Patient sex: M
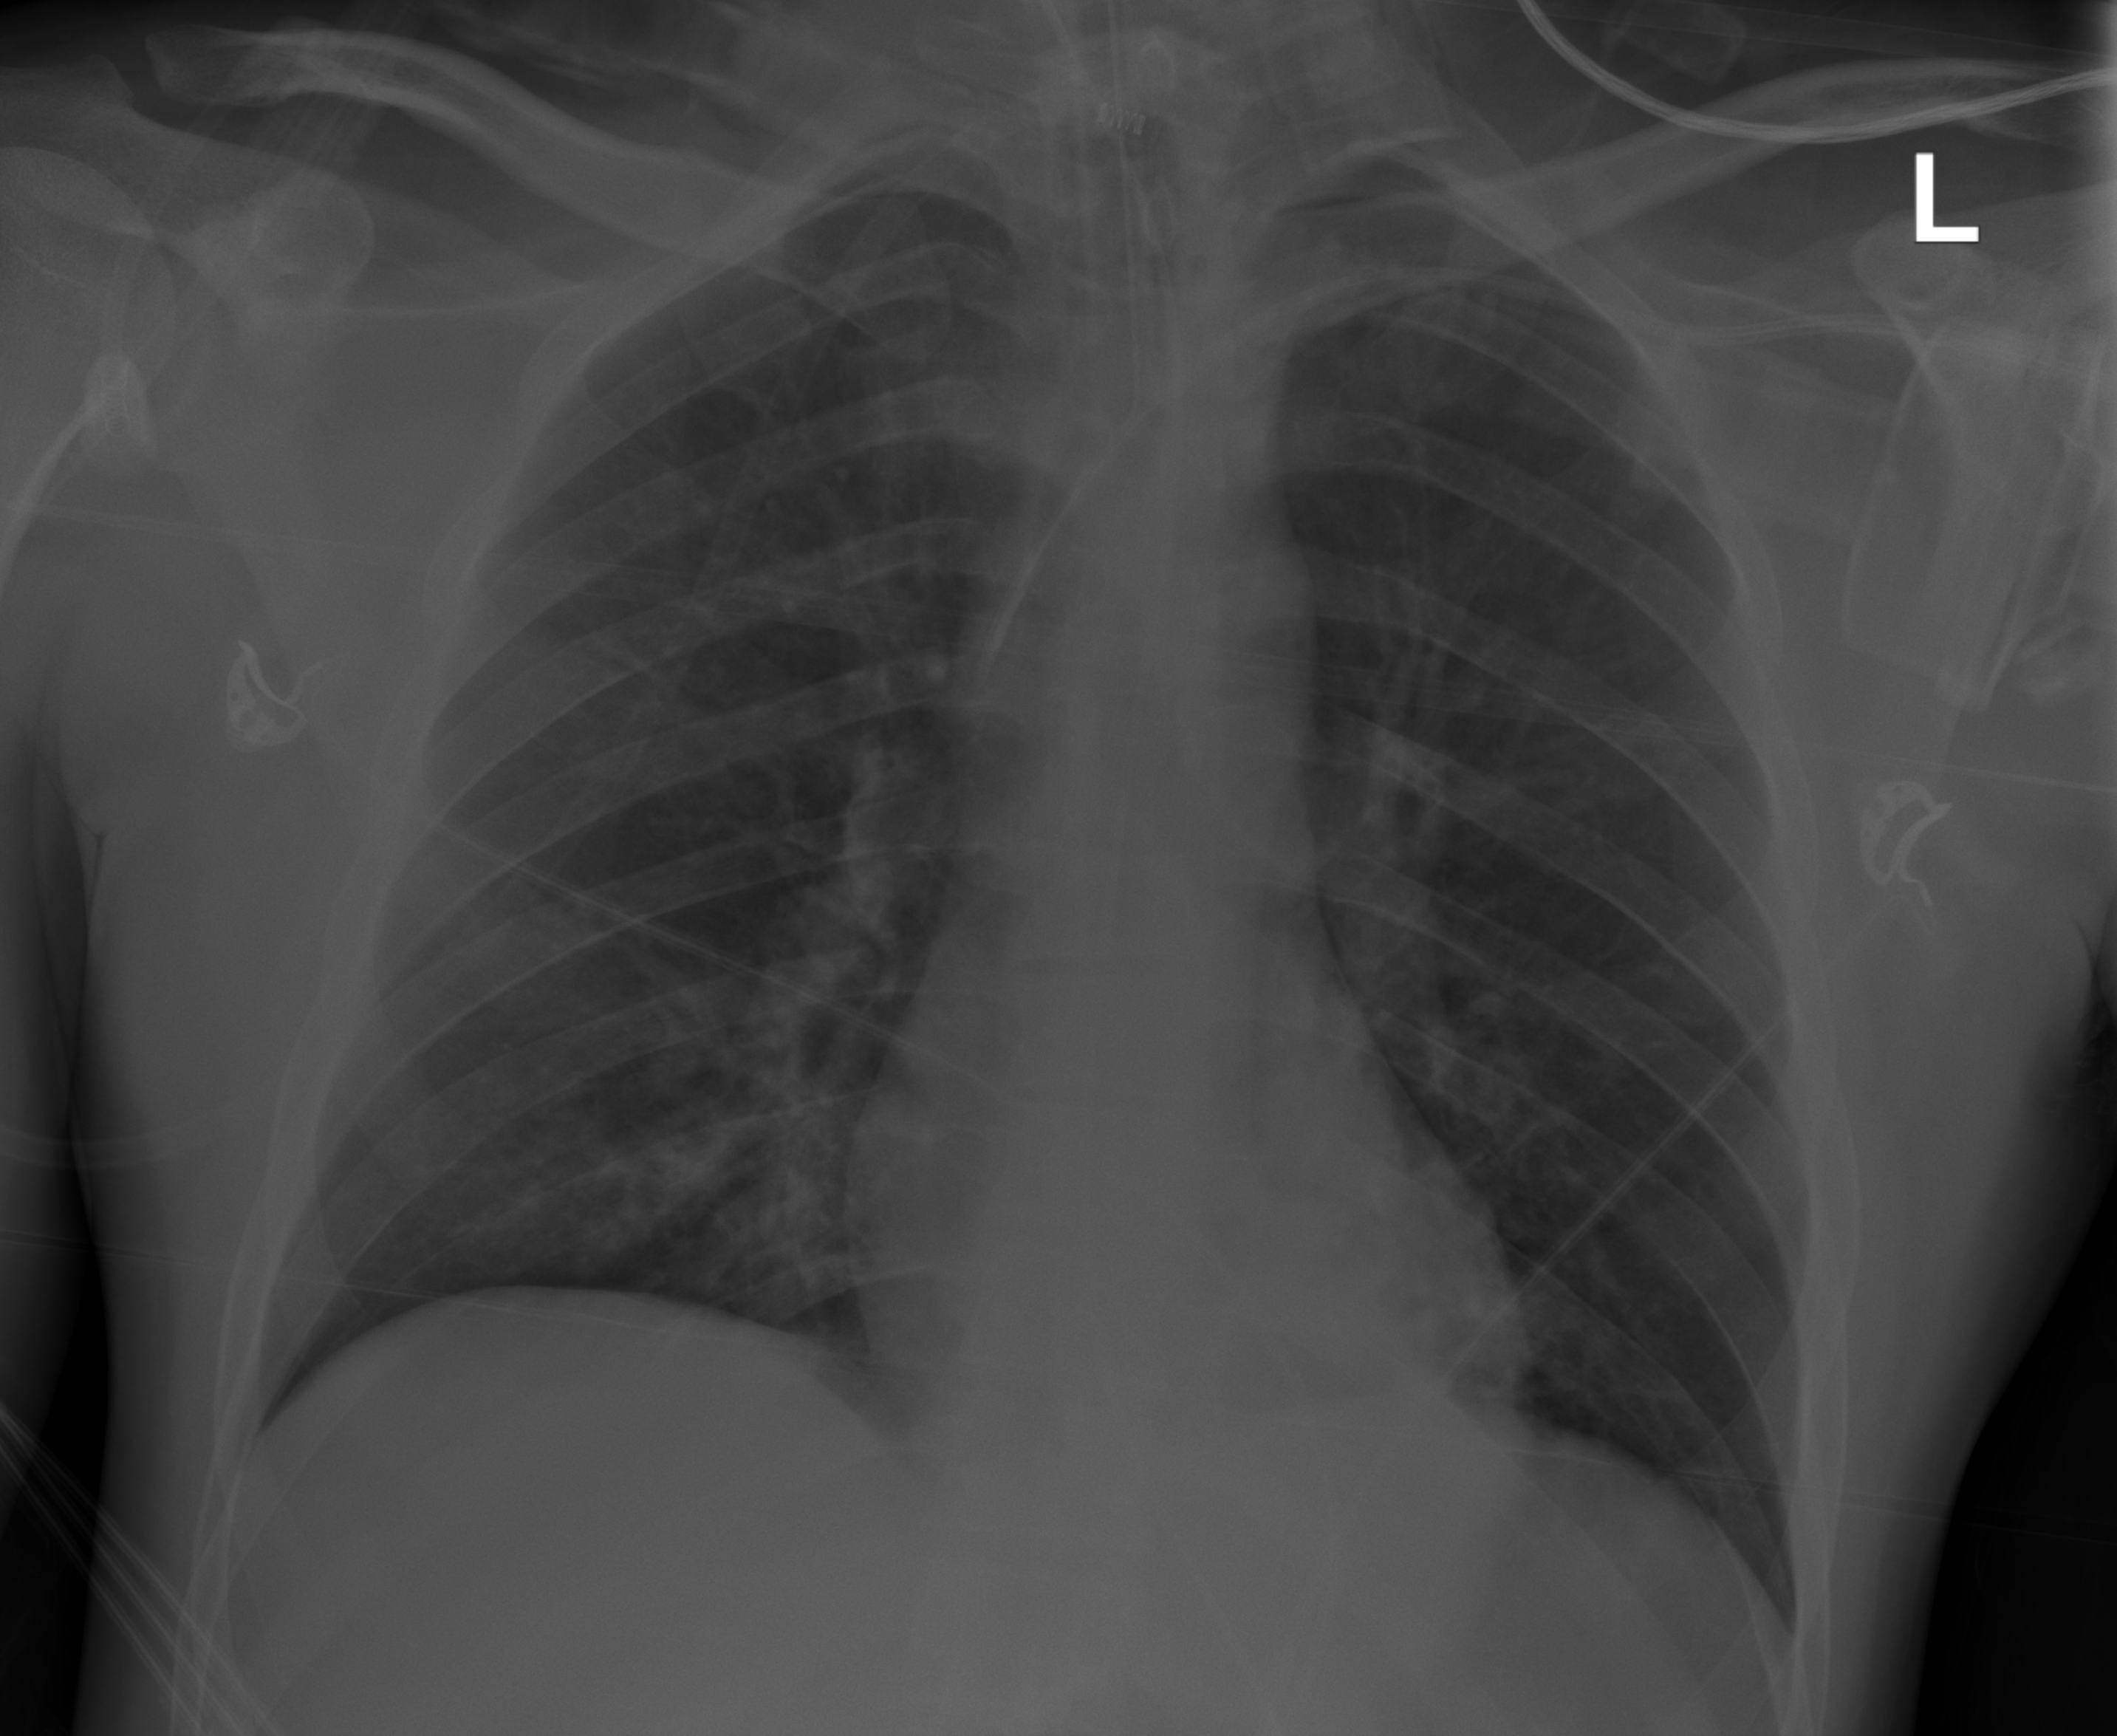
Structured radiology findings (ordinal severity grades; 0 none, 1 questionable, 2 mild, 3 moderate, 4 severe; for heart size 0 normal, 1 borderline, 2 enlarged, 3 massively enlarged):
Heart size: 0
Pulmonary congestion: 0
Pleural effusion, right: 0
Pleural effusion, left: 0
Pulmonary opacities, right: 2
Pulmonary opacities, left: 0
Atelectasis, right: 0
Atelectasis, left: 0